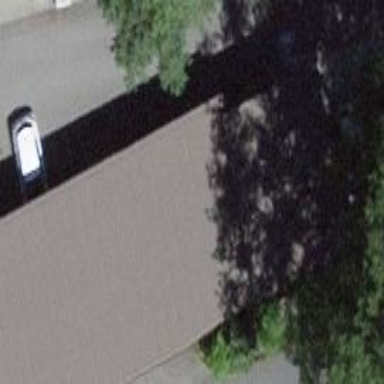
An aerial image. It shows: Garage building.